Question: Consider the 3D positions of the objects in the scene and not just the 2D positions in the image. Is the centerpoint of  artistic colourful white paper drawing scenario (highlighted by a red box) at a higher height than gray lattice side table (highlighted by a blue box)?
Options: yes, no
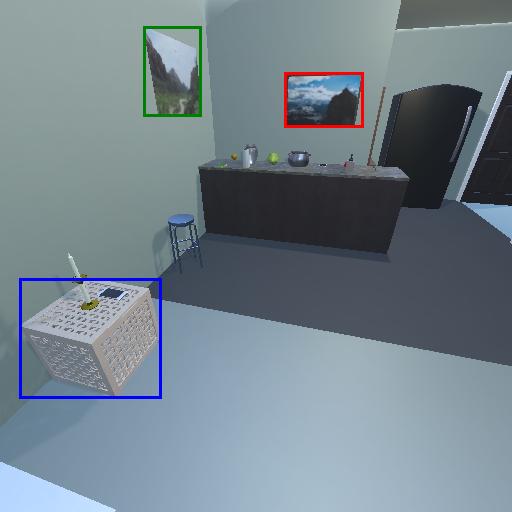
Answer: yes